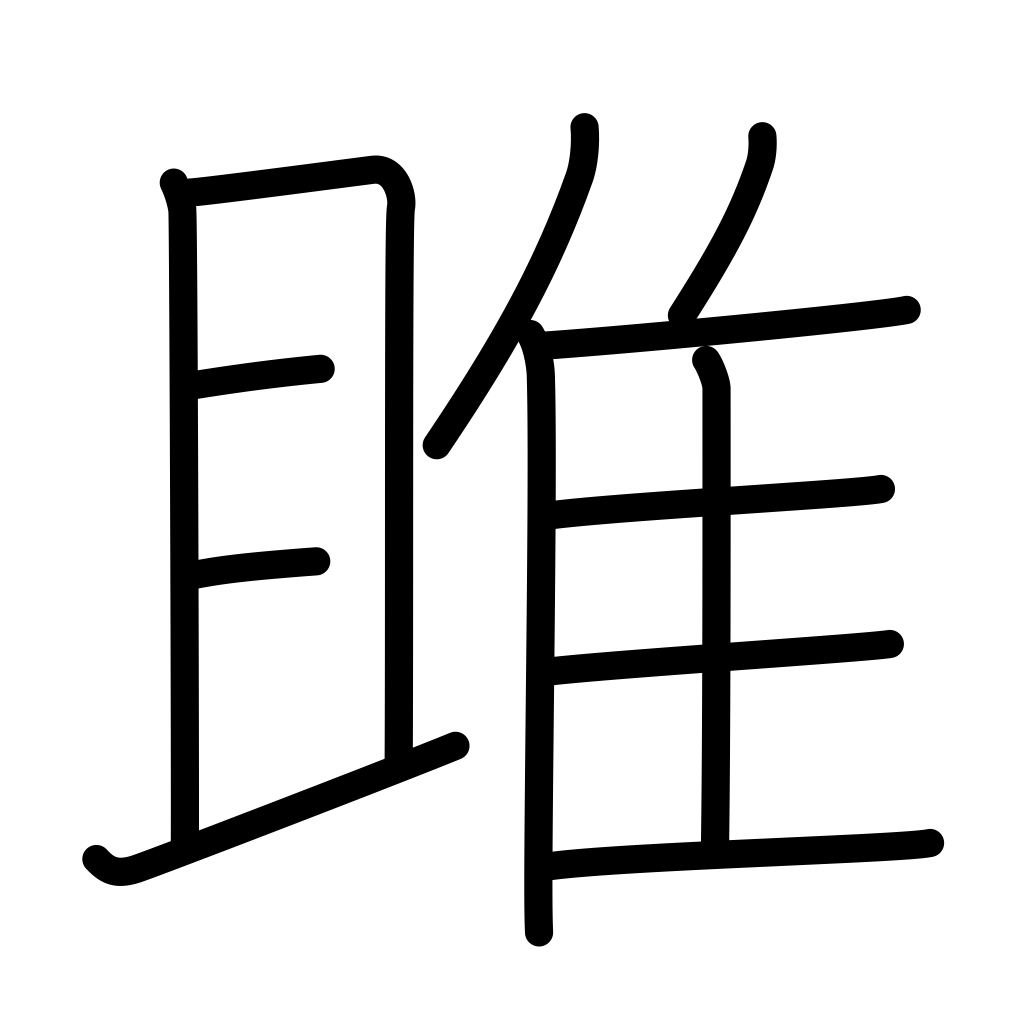
Meaning: osprey